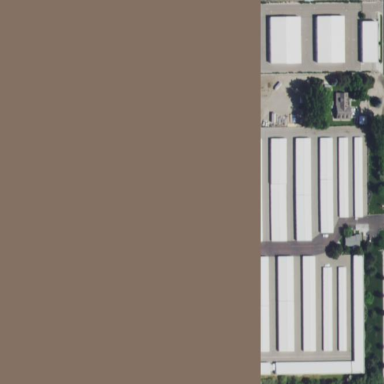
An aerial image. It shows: Industrial area.